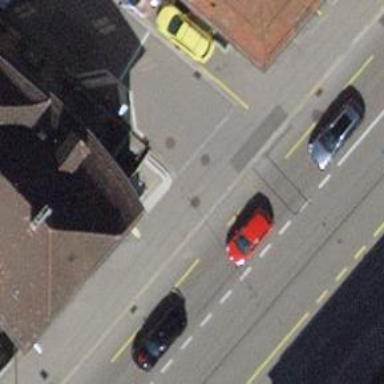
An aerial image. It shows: Asphalt road in living street.